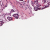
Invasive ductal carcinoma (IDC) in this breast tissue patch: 1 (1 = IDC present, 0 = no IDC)